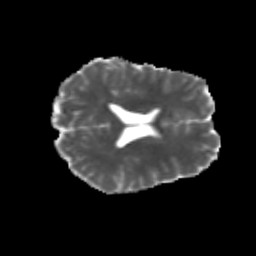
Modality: MD
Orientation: axial
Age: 20
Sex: female
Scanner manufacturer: siemens
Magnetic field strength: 3 T
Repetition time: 3.5 s
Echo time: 0.113 s